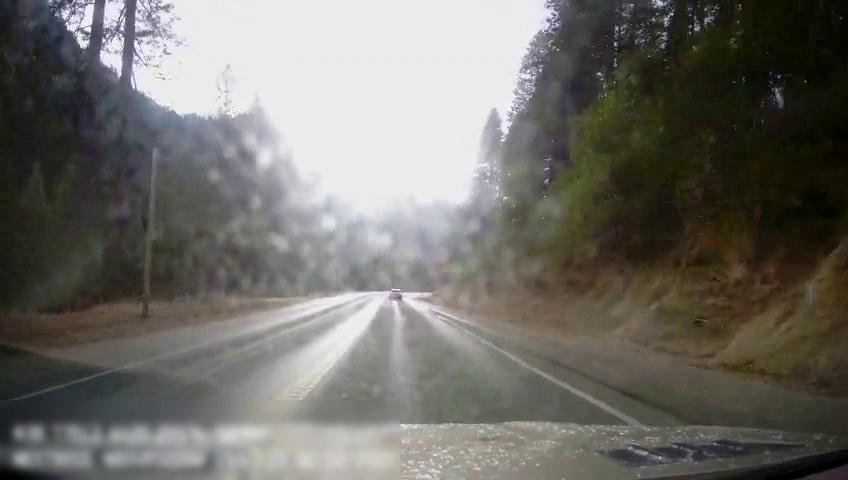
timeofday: Day
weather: Sunny
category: Drivable Space
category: Vehicles | Car
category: Lanes | Opposite Lane
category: Lanes | Current Lane
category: Lanes | Current Lane